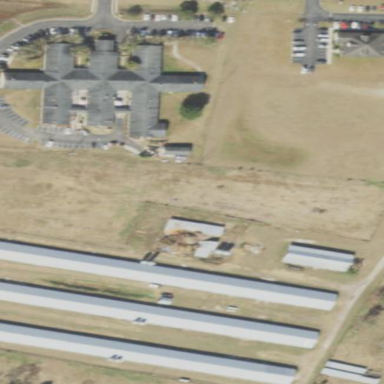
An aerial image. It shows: Poultry farmyard.